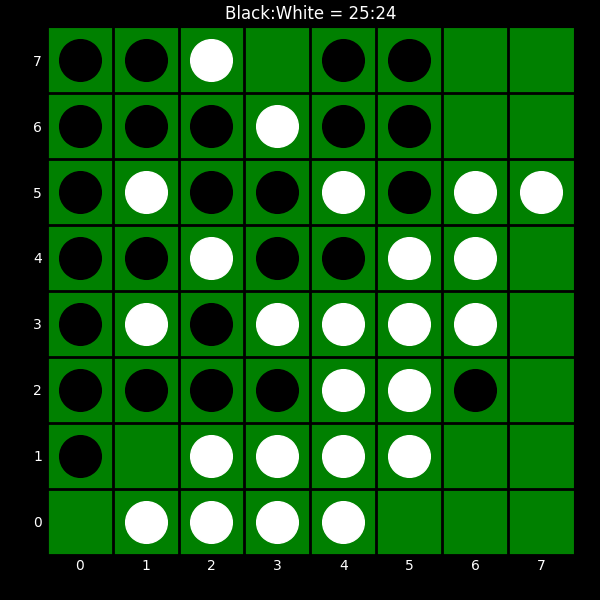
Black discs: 25
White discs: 24